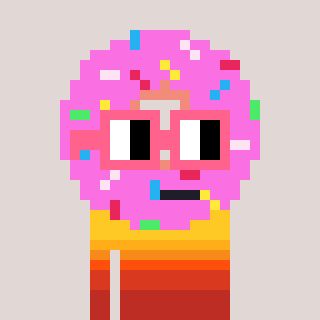
a pixel art character with square pink glasses, a doughnut-shaped head and a grayscale-colored body on a warm background